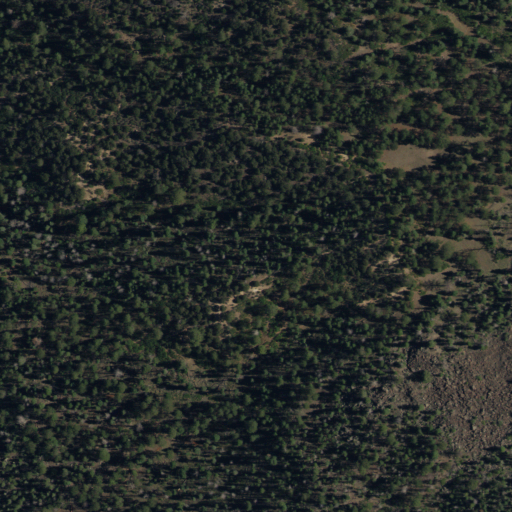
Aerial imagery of ridge(s) in New Mexico named Banco Largo containing evergreen forest, deciduous forest, and shrub